You are looking at a signal-to-image encoding: consecutive vibration samples arranged as the rows of a grayscale square. What is the most likely bearing condition (normal, inner_race, outer_race, ball)?
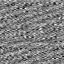
Answer: normal